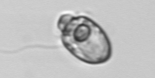
Label: Amphidinium